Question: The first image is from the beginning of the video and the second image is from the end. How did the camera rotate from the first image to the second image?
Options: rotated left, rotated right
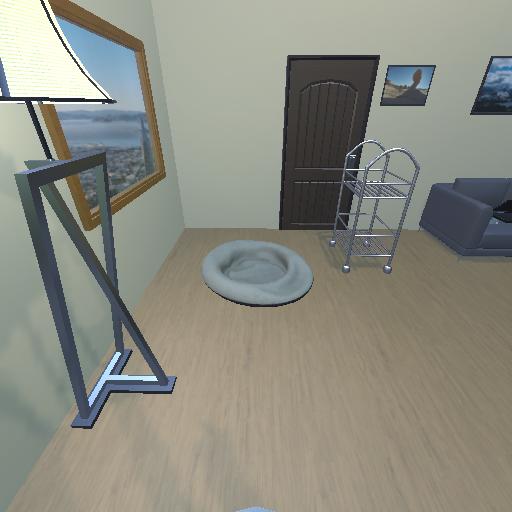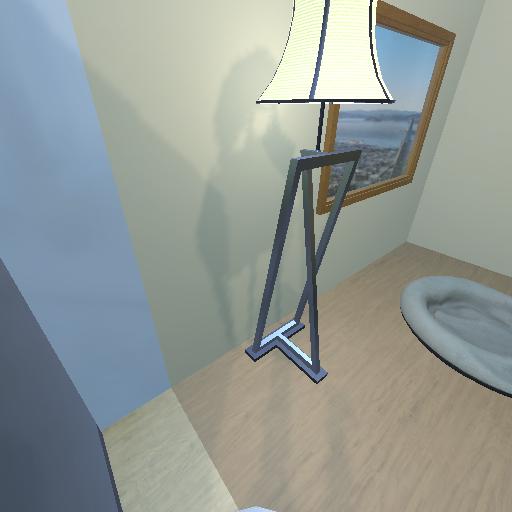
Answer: rotated left